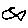
Label: fish